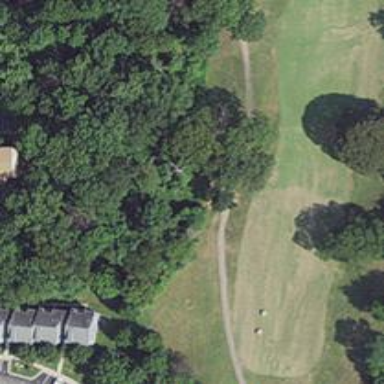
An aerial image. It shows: Path designated for golf carts.